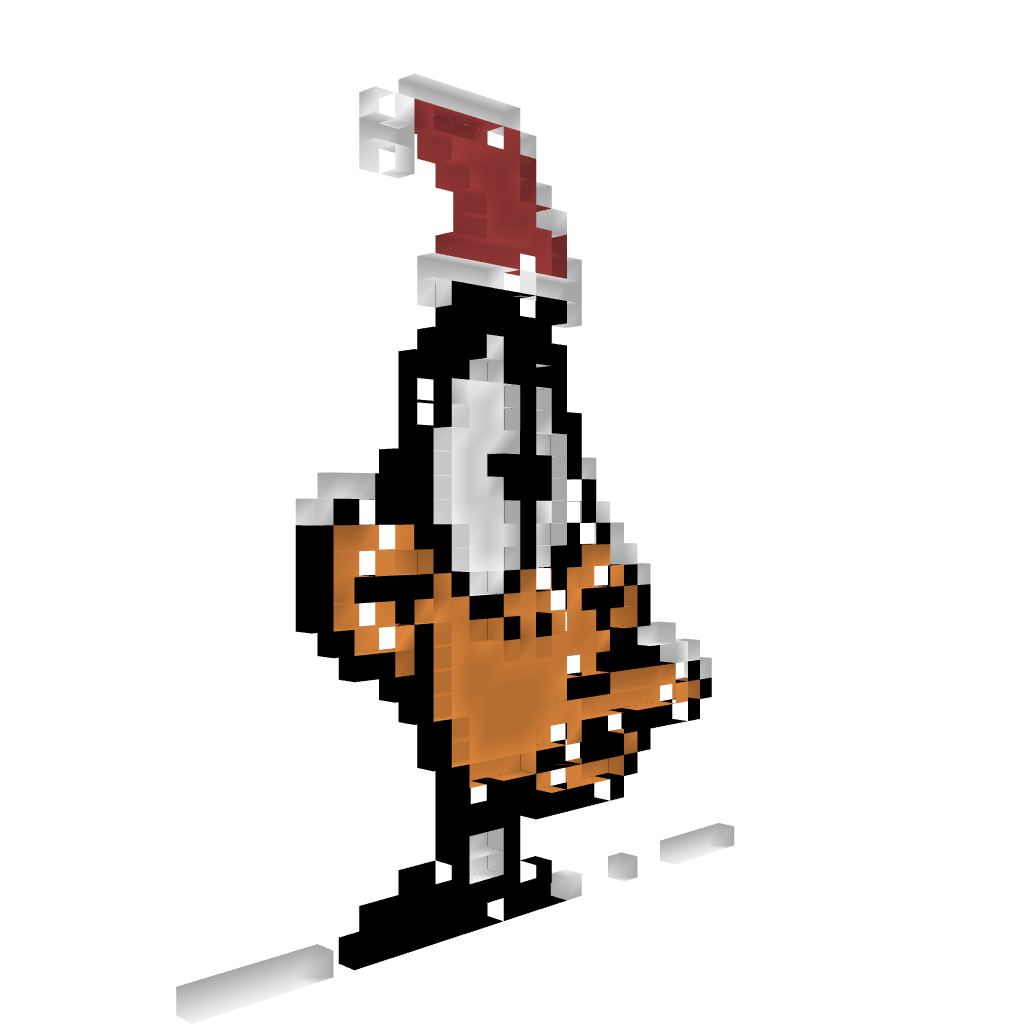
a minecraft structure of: Daffy Duck with christmas hat pixel art high quality